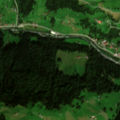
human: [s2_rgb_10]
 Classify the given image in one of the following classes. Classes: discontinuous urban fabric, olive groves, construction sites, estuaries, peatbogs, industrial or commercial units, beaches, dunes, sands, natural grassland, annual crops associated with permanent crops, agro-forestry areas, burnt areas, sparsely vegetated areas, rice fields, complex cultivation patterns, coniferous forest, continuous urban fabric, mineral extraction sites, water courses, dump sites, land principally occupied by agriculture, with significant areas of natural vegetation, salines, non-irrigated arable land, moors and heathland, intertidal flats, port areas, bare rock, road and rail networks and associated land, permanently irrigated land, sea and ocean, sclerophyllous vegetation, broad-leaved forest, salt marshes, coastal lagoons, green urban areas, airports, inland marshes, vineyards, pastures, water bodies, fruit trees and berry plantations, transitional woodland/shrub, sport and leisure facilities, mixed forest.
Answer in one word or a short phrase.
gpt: pastures, broad-leaved forest, mixed forest